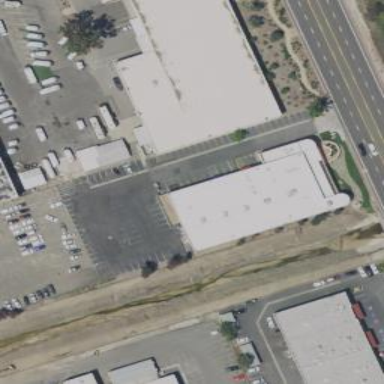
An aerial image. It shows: Retail building.